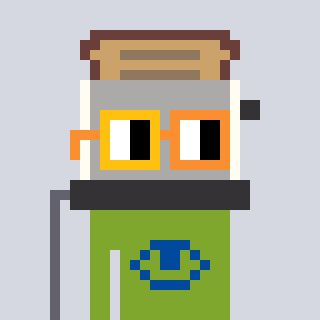
a pixel art character with square yellow and orange glasses, a toaster-shaped head and a slimegreen-colored body on a cool background